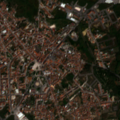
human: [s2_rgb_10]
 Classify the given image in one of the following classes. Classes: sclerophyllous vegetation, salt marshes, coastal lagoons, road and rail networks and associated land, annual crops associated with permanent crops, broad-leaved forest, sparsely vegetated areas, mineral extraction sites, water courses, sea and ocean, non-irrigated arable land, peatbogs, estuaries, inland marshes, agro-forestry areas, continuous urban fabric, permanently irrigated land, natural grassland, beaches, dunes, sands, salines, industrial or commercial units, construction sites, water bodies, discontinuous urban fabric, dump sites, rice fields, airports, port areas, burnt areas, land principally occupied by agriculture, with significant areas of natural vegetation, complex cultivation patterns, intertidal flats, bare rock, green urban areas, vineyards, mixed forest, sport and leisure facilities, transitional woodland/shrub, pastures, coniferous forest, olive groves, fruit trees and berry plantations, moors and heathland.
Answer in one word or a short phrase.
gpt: continuous urban fabric, discontinuous urban fabric, complex cultivation patterns, land principally occupied by agriculture, with significant areas of natural vegetation